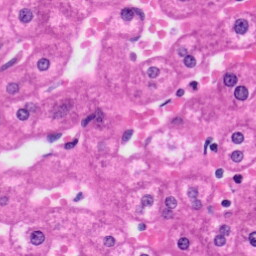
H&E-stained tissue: Liver